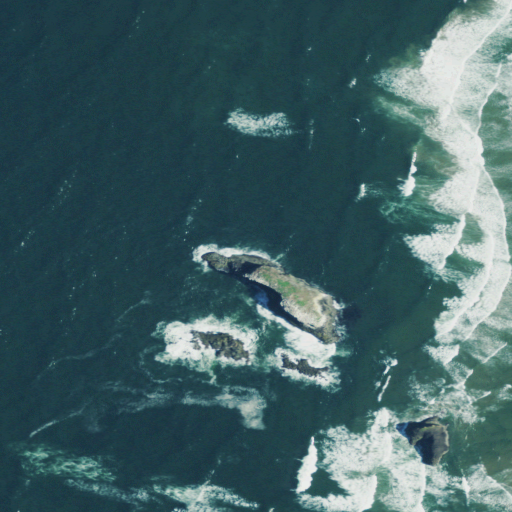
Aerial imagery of island in Oregon named Gull Rock containing only open water